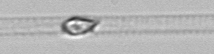
Label: Dactyliosolen_blavyanus